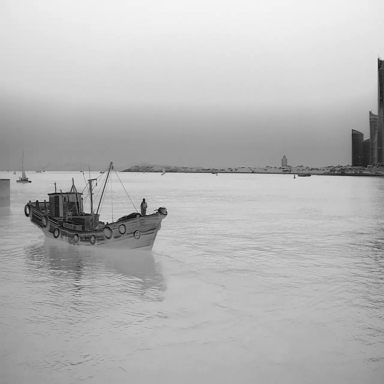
There is a container_ship in the infrared image.